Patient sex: M
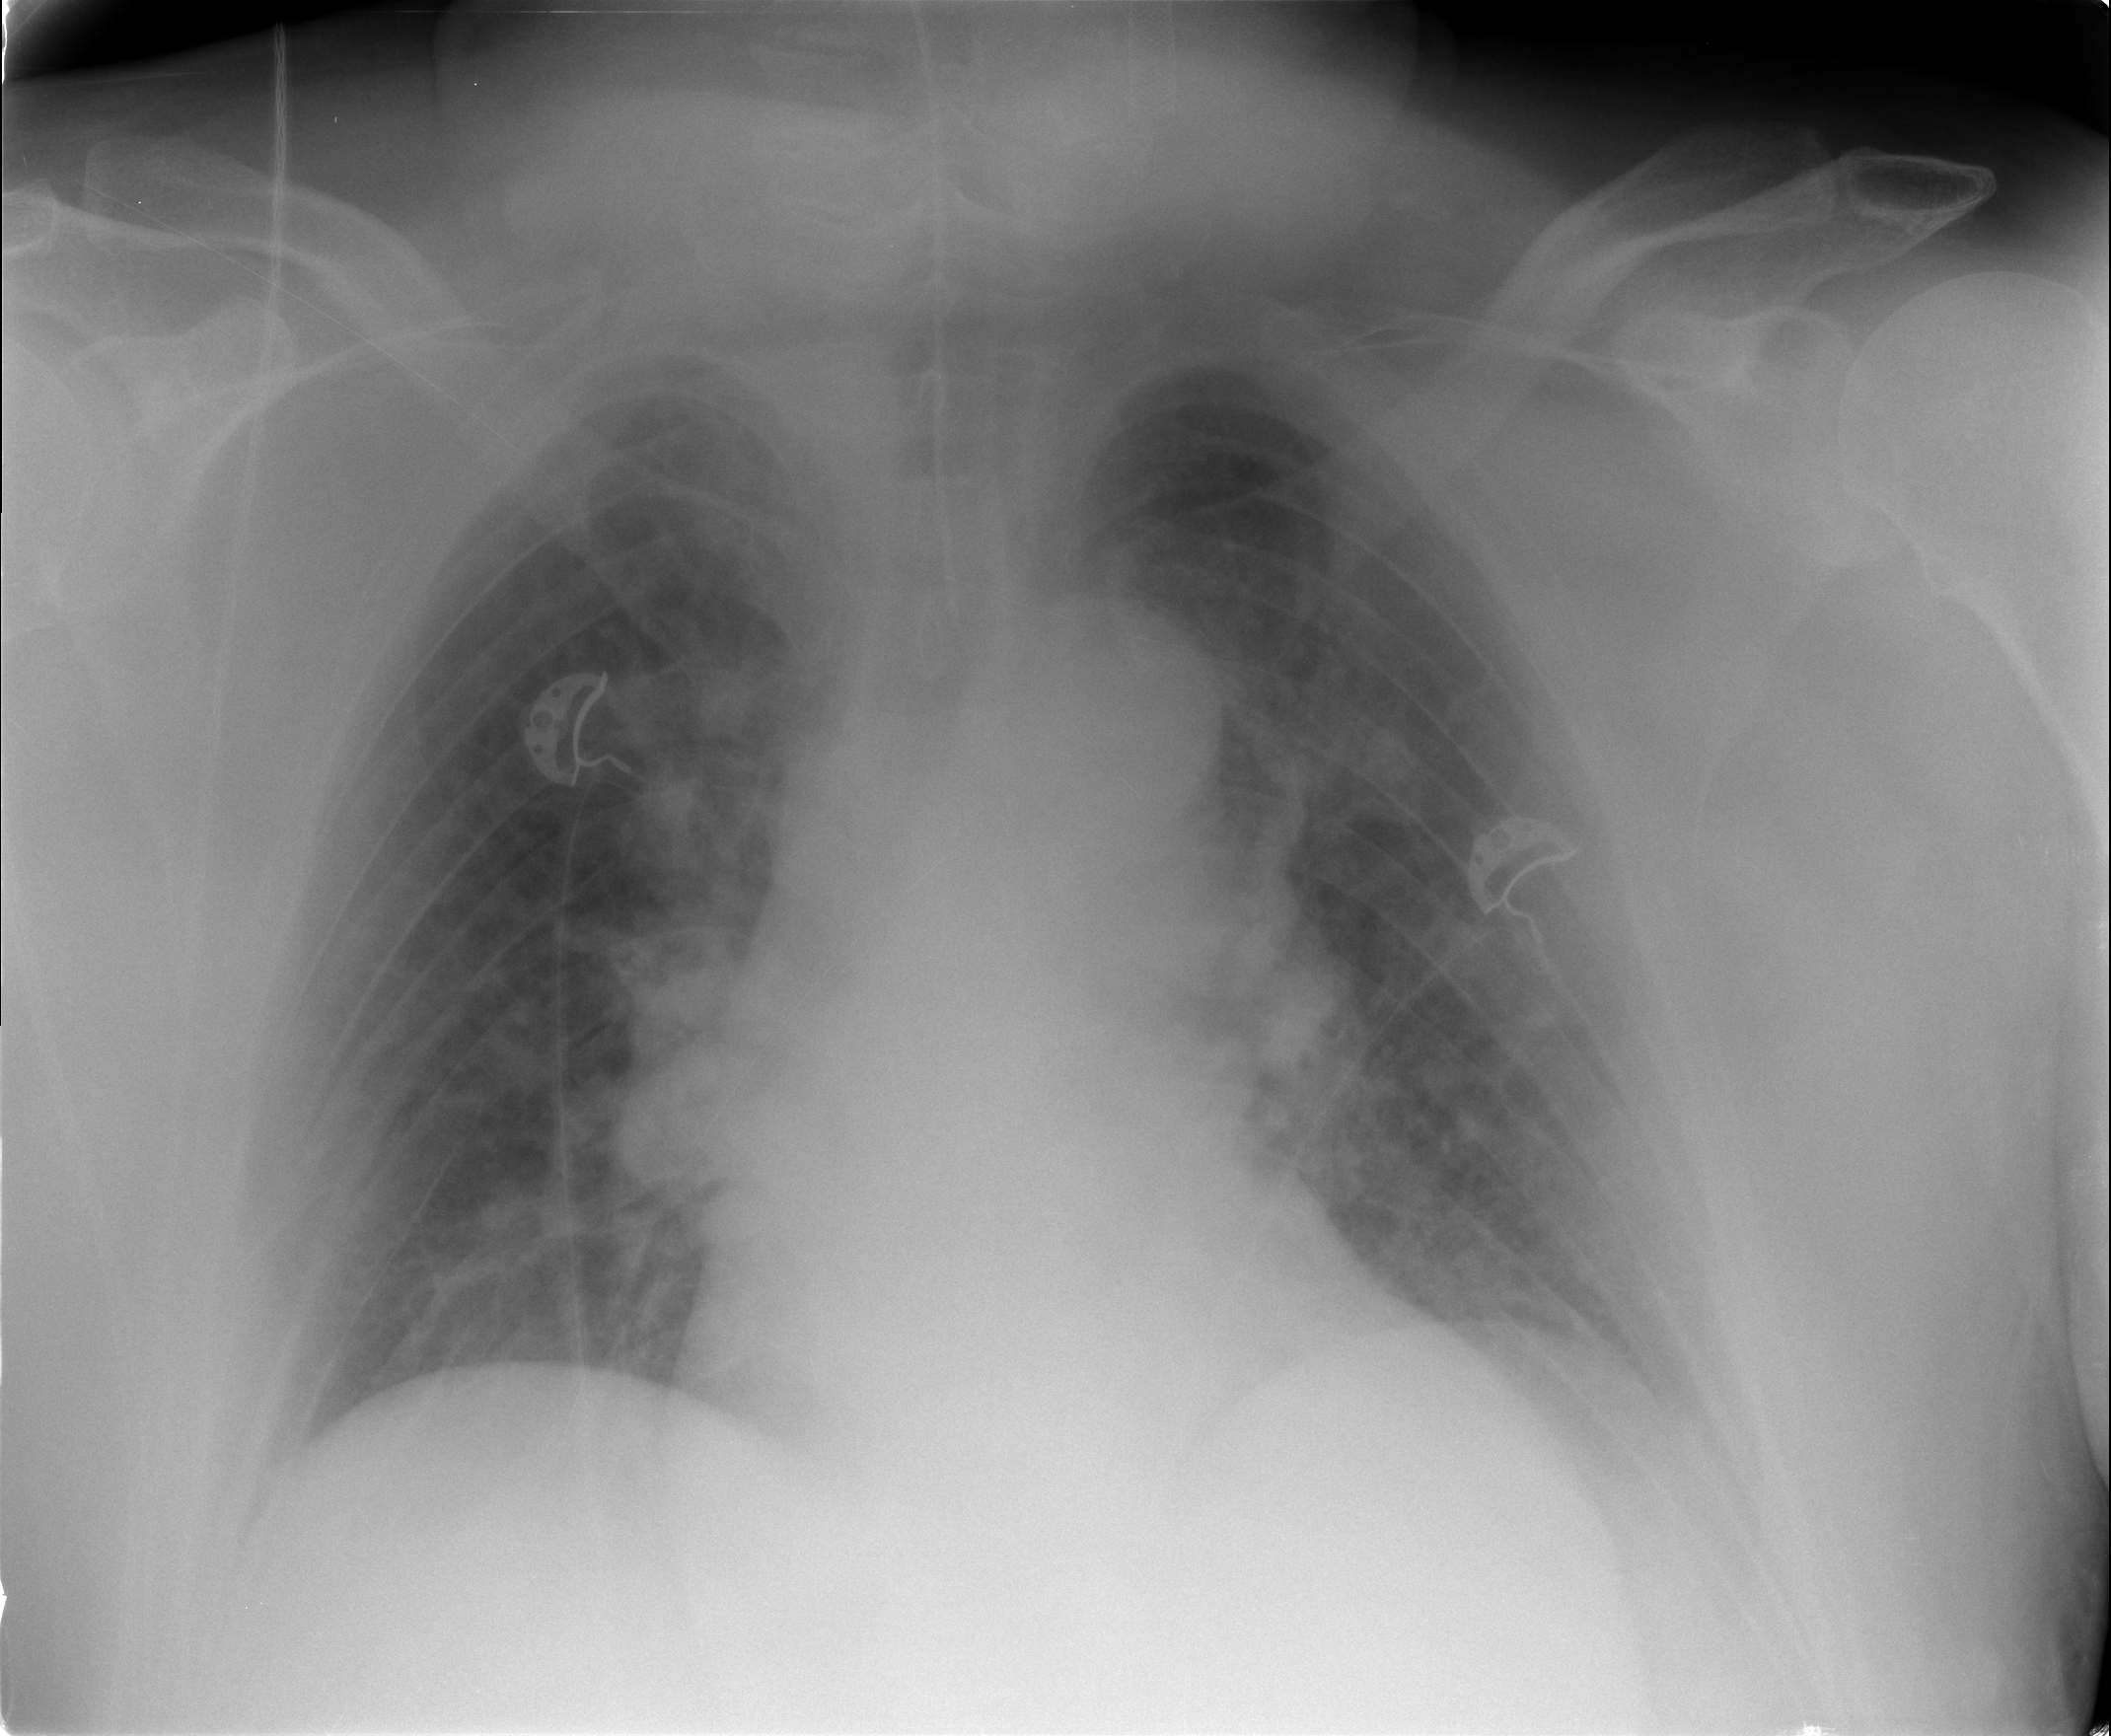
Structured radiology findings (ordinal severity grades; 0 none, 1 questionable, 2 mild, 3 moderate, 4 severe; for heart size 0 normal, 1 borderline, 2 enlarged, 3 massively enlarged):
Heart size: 0
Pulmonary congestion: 2
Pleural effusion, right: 0
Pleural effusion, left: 0
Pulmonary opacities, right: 0
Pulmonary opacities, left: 0
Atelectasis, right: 0
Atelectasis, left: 0